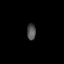
Tissue: prostate
Cell type: Fibroblasts
Senescence score: 0.7153
Nuclear area (px): 138
Mean DAPI intensity: 82.464